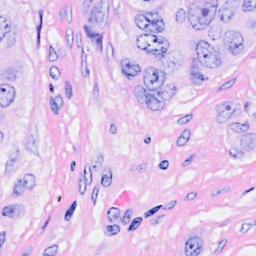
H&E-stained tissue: Breast